Question: I used the code below to setup a button
'''
Button {
x: 141
y: 312
width: 98
height: 22
text: qsTr("Hello World")
anchors.verticalCenterOffset: 116
anchors.horizontalCenterOffset: -59
anchors.centerIn: parent
MouseArea
{
anchors.rightMargin: 126
anchors.bottomMargin: -172
anchors.leftMargin: -126
anchors.topMargin: 172
preventStealing: true
anchors.fill: parent
onPressed: {
console.debug("clicked!")
}
}
}
'''
press button 'hello world' it should display clicked on console.
but it looks like nothing happens when I click the button

Your comment welcome
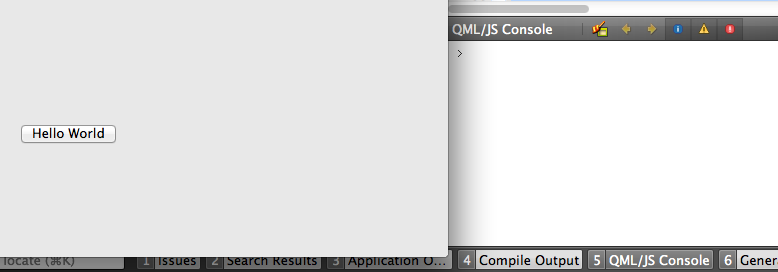
Answer: First of all 'QML' 'Button' has it own signal 'clicked', so you don't need 'MouseArea'.
Secondly, if you want to use 'MouseArea' you can try also 'onClicked' signal and do this like this:
'''
Button {
id: button1
x: 8
y: 19
text: qsTr("Button")
// onClicked: {
// console.debug("clicked!")
// }
MouseArea{
preventStealing: true
anchors.fill: parent
onPressed: {
console.debug("clicked!")
}
onDoubleClicked:
{
console.debug("double clicked!")
}
}
}
'''
<URL>
<URL>